Question: My application here prompts the user for a text file, which contains
'12.2 Andrew 22 Simon Sophie 33.33 10 Fred 21.21 Hank Candice 12.2222'
Next, the application is to 'PrintWrite' to all text files namely and . Each line from mixed.txt should begin with a number first followed by a name. However, certain lines may contain the other way round meaning to say name then followed by a number. Those which begins with a number shall be added to a 'sum' variable and written to the result.txt file while those lines which begin with the name along with the number shall be written to the errorlog.txt file.
Therefore, on the MS-DOS console the results are as follow:
> type result.txt
> type errorlog.txt
Ok here's my problem. I only managed to get up to the stage whereby I have had all numbers added to result.txt and names to errorlog.txt files and I have no idea how to continue from there onwards. So could you guys give me some advice or help on how to achieve the results I need?
Below will be my code:
'''
import java.util.*;
import java.io.*;
class FileReadingExercise3 {
public static void main(String[] args) throws FileNotFoundException
{
Scanner userInput = new Scanner(System.in);
Scanner fileInput = null;
String a = null;
int sum = 0;
do {
try
{
System.out.println("Please enter the name of a file or type QUIT to finish");
a = userInput.nextLine();
if (a.equals("QUIT"))
{
System.exit(0);
}
fileInput = new Scanner(new File(a));
}
catch (FileNotFoundException e)
{
System.out.println("Error " + a + " does not exist.");
}
} while (fileInput == null);
PrintWriter output = null;
PrintWriter output2 = null;
try
{
output = new PrintWriter(new File("result.txt")); //writes all double values to the file
output2 = new PrintWriter(new File("errorlog.txt")); //writes all string values to the file
}
catch (IOException g)
{
System.out.println("Error");
System.exit(0);
}
while (fileInput.hasNext())
{
if (fileInput.hasNextDouble())
{
double num = fileInput.nextDouble();
String str = Double.toString(num);
output.println(str);
} else
{
output2.println(fileInput.next());
fileInput.next();
}
}
fileInput.close();
output.close();
output2.close();
}
}
'''
This is the screenshot of the mixed.txt file:

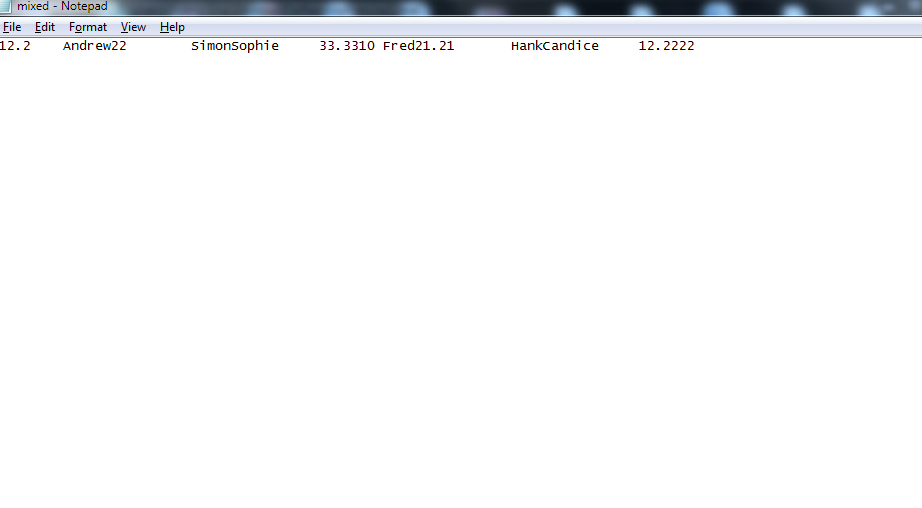
Answer: You can change your while loop like this:
'''
int lineNumber = 1;
while (fileInput.hasNextLine()) {
String line = fileInput.nextLine();
String[] data = line.split(" ");
try {
sum+= Double.valueOf(data[0]);
} catch (Exception ex) {
output2.println("Error at line "+lineNumber+ " - "+line);
}
lineNumber++;
}
output.println("Total: "+sum);
'''
Here you can go through each line of the 'mixed.txt' and check if it starts with a double or not. If it is double you can just add it to 'sum' or else you can add the String to errorlog.txt. Finaly you can add the sum to result.txt